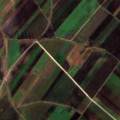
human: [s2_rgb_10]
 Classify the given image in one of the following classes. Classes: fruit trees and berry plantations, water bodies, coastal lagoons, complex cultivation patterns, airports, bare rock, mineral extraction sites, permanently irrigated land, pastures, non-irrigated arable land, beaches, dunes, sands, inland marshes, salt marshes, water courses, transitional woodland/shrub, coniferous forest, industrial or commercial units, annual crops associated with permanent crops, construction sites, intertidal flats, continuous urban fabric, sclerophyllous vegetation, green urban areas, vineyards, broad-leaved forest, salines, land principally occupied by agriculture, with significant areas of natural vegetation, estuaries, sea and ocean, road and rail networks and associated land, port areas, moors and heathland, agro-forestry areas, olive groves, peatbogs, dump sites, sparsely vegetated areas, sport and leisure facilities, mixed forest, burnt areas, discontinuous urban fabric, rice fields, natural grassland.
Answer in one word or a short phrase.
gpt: non-irrigated arable land, vineyards